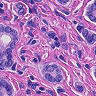
Metastatic tissue present: yes